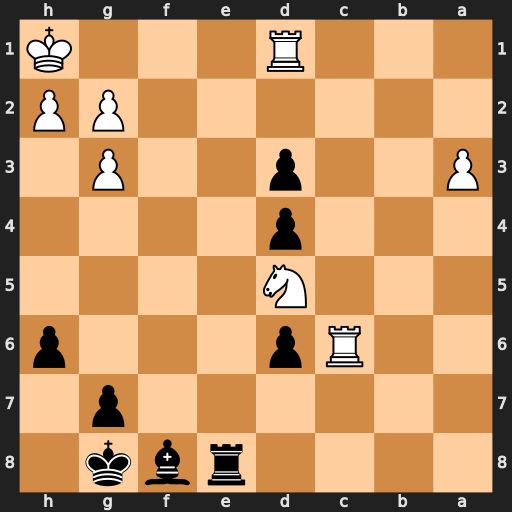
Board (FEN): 4rbk1/6p1/2Rp3p/3N4/3p4/P2p2P1/6PP/3R3K
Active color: b
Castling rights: -
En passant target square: -
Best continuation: d2 h4 Re1+ Kh2 Rxd1